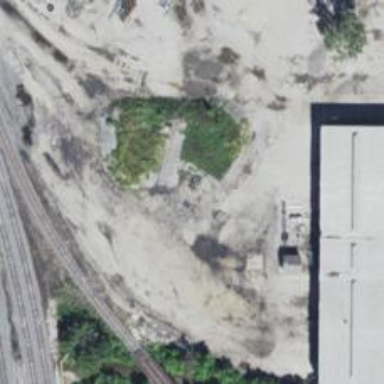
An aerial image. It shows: Abandoned railway yard is depicted.